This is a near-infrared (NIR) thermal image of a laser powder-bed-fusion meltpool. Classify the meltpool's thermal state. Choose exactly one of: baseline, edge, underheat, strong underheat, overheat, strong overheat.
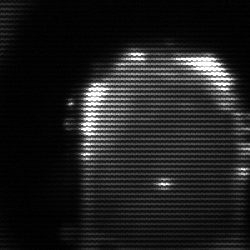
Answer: baseline